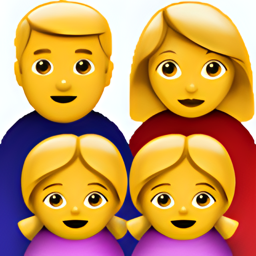
Name: family man woman girl girl
Emoji: 👨‍👩‍👧
Group: People & Body
Sub-group: family